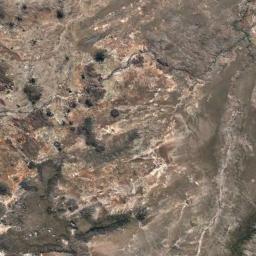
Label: desert